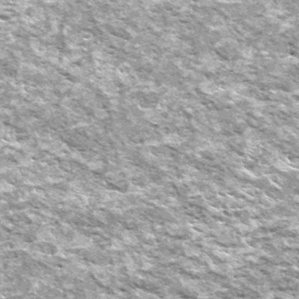
Label: frost